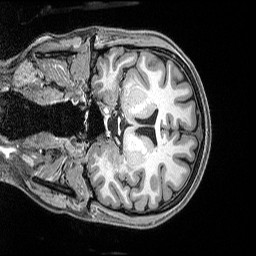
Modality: T1w
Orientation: coronal
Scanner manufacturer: siemens
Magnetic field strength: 3 T
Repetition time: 2.5 s
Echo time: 0.0029 s